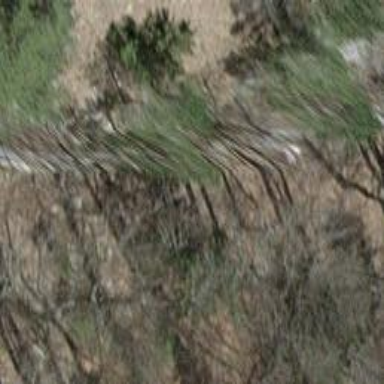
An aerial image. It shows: Cliff in nature.